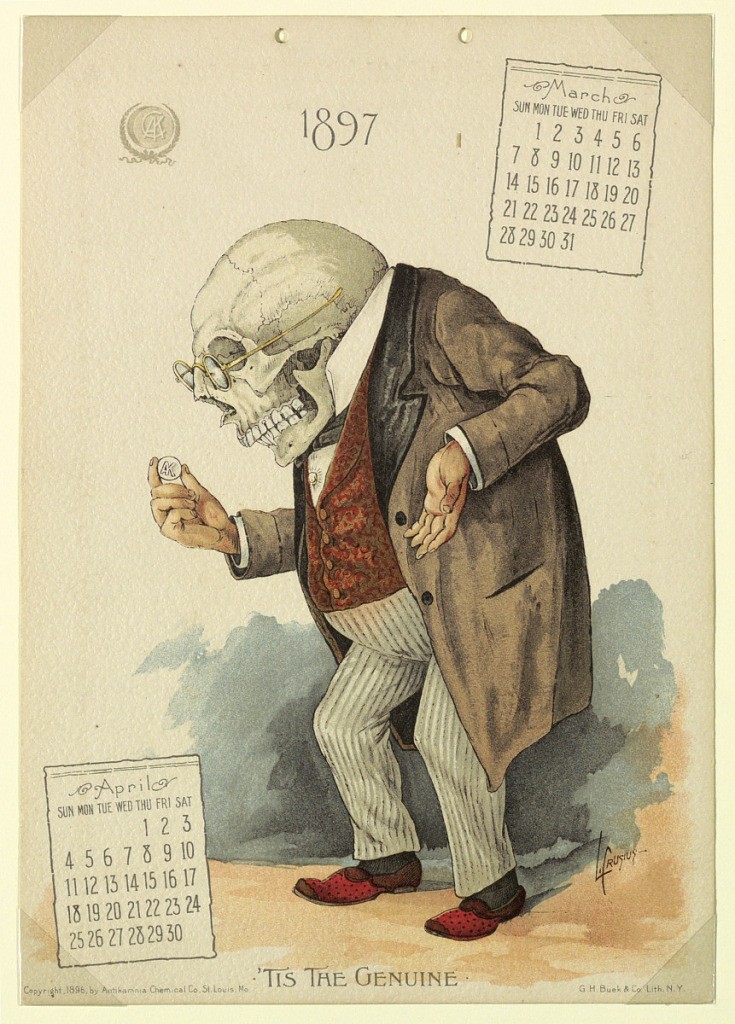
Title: The Antikamnia Calendar, March and April, 1897: 'Tis The Genuine
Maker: Louis Crusius, American, 1862 - 1898
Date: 1896
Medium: Chromolithograph on paper with string binding
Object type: Calendar
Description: March and April, 1897.